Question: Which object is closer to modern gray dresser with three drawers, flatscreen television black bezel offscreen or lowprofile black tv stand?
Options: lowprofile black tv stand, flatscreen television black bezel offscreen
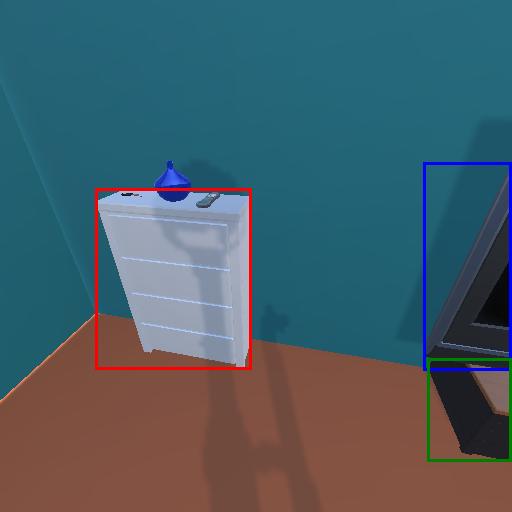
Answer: lowprofile black tv stand